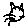
Label: cat